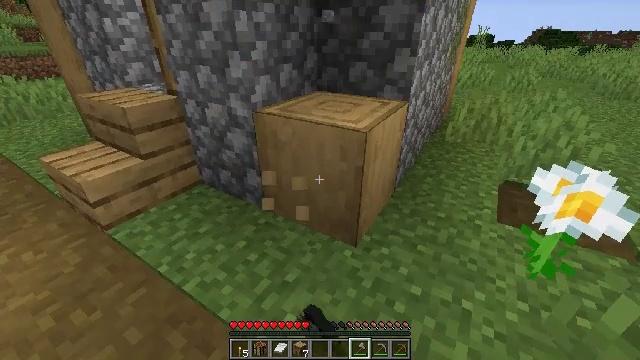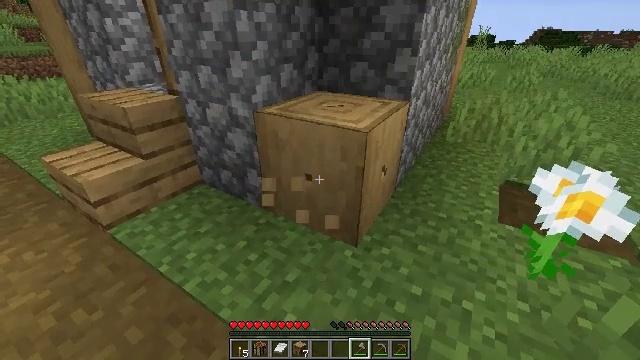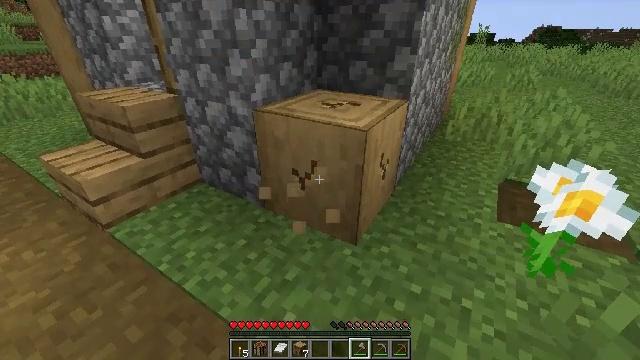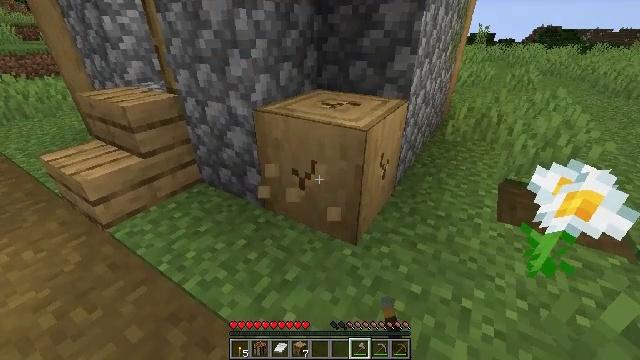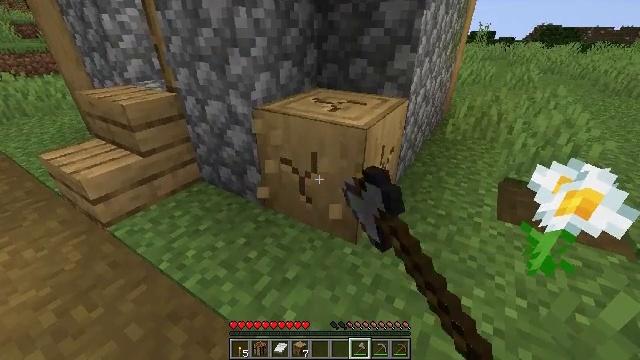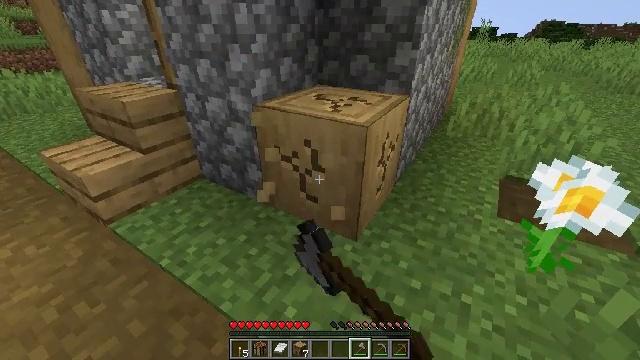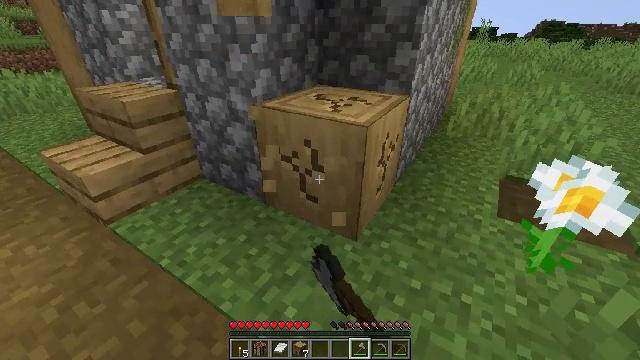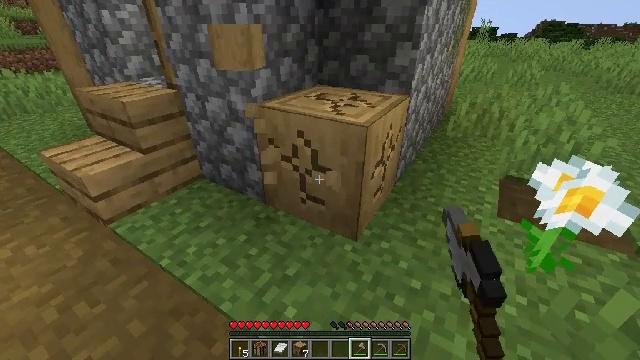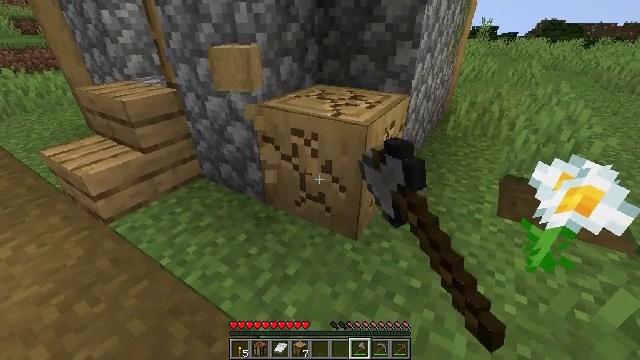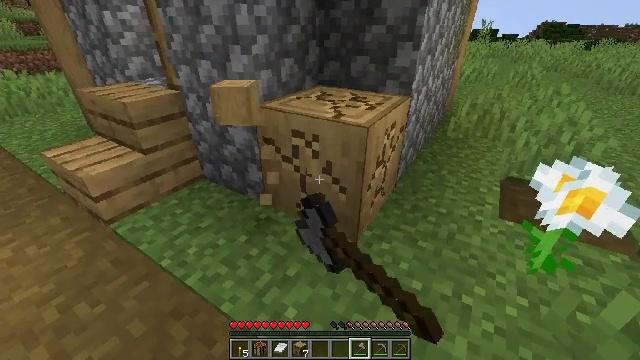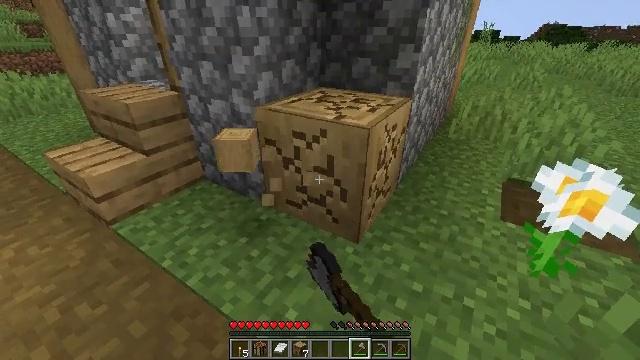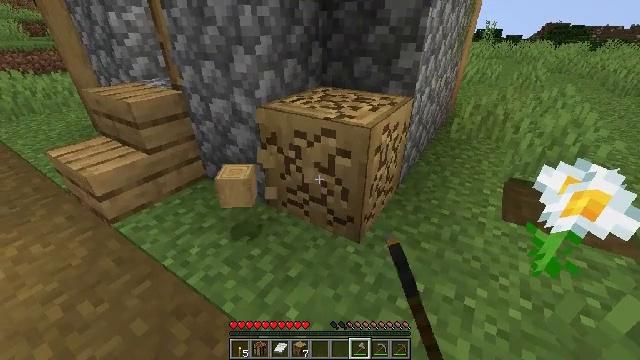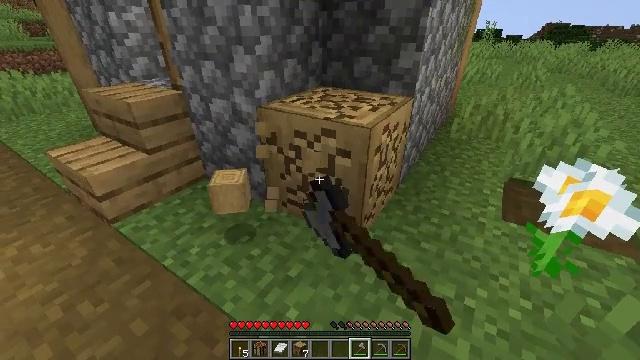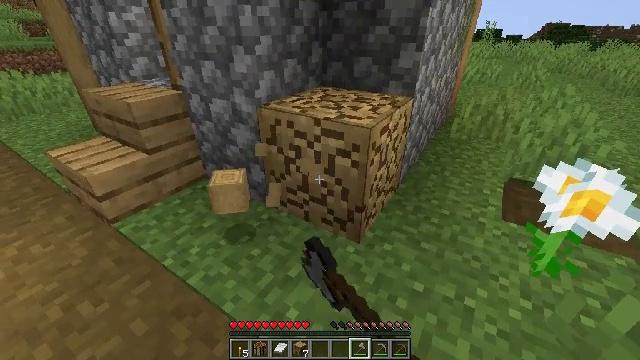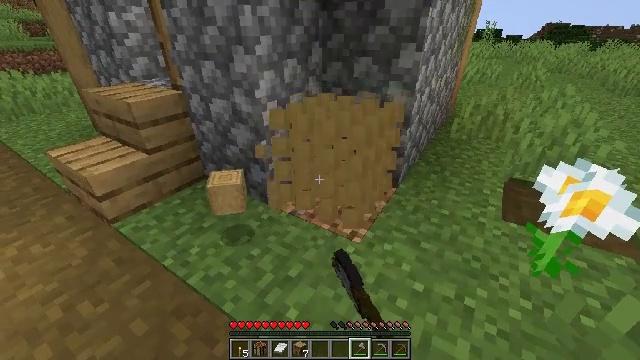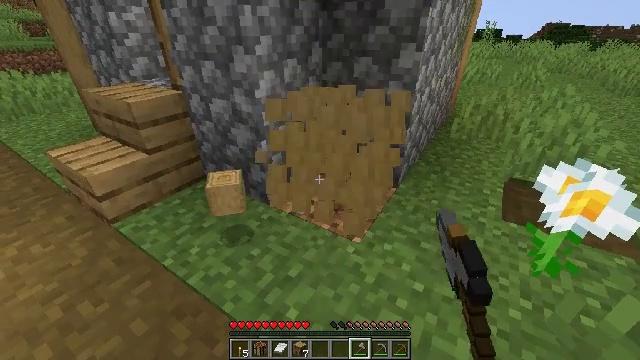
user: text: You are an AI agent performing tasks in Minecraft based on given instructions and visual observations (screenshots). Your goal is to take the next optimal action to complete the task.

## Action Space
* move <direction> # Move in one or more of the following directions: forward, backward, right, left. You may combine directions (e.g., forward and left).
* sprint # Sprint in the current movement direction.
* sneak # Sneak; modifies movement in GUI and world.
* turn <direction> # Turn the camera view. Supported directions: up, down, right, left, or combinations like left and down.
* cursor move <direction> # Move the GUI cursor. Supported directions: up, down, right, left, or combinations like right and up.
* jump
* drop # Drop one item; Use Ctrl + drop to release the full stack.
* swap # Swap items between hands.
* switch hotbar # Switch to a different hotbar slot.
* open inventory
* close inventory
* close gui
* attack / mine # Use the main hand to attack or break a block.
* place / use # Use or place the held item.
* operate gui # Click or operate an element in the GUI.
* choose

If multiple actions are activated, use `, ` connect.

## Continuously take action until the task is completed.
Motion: motion action
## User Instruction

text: Gather stripped oak log from a tree.
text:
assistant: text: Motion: attack / mine
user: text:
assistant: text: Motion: attack / mine
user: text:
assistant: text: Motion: attack / mine
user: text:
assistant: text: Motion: attack / mine
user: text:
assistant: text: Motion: attack / mine
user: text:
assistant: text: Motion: attack / mine
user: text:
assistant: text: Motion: attack / mine
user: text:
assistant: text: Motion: attack / mine
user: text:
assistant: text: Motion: attack / mine
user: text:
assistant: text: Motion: attack / mine
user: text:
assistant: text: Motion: attack / mine
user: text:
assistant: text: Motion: attack / mine
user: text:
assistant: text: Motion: attack / mine
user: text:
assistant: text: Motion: attack / mine
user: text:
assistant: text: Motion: attack / mine
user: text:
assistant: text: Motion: move forward and move right, attack / mine
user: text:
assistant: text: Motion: move forward and move right, attack / mine
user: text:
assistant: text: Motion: move forward and move right, turn left and up, attack / mine
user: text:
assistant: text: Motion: move forward and move right, turn left and up, attack / mine
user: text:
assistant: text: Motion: turn left and up, attack / mine
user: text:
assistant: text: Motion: turn up, attack / mine
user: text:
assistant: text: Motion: turn up, attack / mine
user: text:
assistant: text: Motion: turn up, attack / mine
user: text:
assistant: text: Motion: attack / mine
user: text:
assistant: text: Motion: move forward, attack / mine
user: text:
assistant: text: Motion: move forward, attack / mine
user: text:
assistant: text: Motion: move forward, attack / mine
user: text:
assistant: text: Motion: attack / mine
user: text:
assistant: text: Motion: turn up, attack / mine
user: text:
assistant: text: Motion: turn left and up, attack / mine